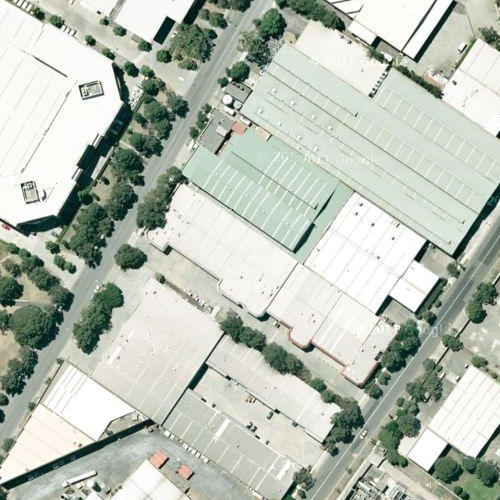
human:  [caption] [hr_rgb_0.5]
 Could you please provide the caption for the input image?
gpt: Some roads with plants on the roadside go through the industrial area .

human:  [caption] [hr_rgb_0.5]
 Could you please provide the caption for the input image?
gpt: An industrial area with many white buildings and some roads go through this area .

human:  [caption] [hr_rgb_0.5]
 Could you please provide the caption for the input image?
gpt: This is an industrial area with some different white buildings .

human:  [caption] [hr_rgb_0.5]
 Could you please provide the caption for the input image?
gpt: An industrial area with many white buildings and some roads go through this area .

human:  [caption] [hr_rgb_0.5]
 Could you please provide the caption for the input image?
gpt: There are some white buildings in the industrial area with some roads go through .